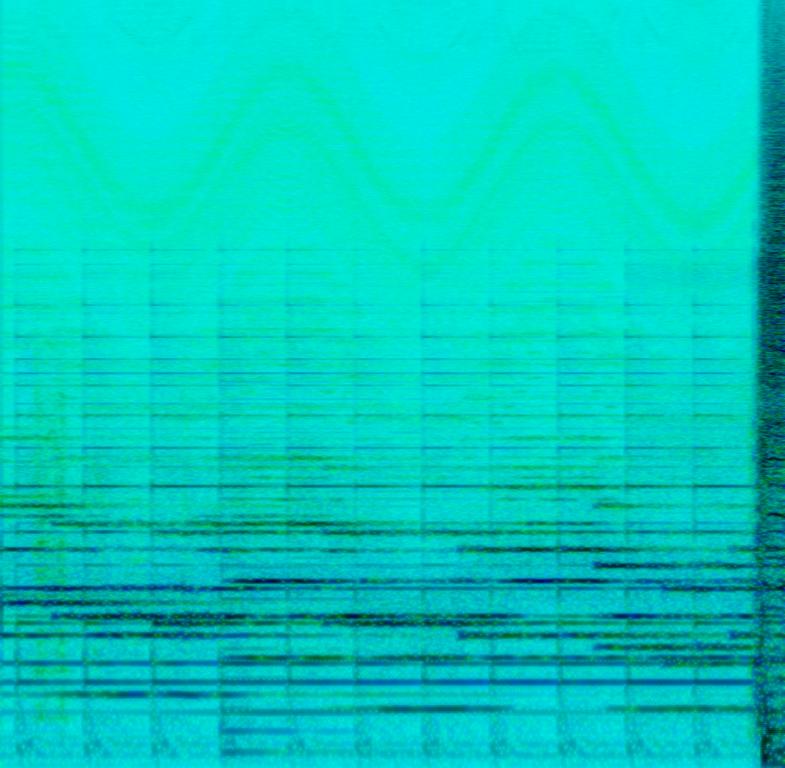
The Rock song instrumental features a mellow synth pad with flanger effect on, and straight piano chords playing in the beginning. In the second part of the loop, there is an electric guitar solo melody layered with synth pad melody and electric guitar power chords layered with powerful bass guitar and energetic crash cymbal. It sounds energetic and powerful, even though it starts softly.